Question: So, I have a JSON feed of names which I'm putting into span elements (can change element or remove entirely).
I have a design that requires the font-size get smaller as the list of names goes on, on a per line basis. So the top line of names will be say 3rem, the next line 2.5rem, etc. The text will be justified within its container. Think star wars intro text, but font-size not perspective.
It has to be dynamic in that the names could shuffle around. Does anyone know a javascript solution that could find how many names fit onto the first line with a given font-size, wrap them and move onto the next line and repeat with a smaller size?
Hopefully this is somewhat clear, it's an angular (ng-repeat) build if that helps at all.
If only we had an nth-line selector!
Example of layout:
'''
Name - Name - Name <=3rem
Name - Name - Name - Name <=2rem
Name - Name - Name - Name - Name <=1rem
'''
But justified.
Or Imagine each letter as a word!

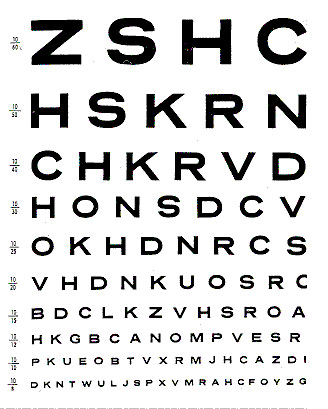
Answer: '''
// long array of "names" (just lorem ipsum words here)
var names = 'Lorem ipsum dolor sit amet, consetetur sadipscing elitr, sed diam nonumy eirmod tempor invidunt ut labore et dolore magna aliquyam erat, sed diam voluptua. At vero eos et accusam et justo duo dolores et ea rebum. Stet clita kasd gubergren, no sea takimata sanctus est Lorem ipsum dolor sit amet. Lorem ipsum dolor sit amet, consetetur sadipscing elitr, sed diam nonumy eirmod tempor invidunt ut labore et dolore magna aliquyam erat, sed diam voluptua.'.split(' ');
var container = $('#container'),
offsetTop = newOffsetTop = 0,
fontSize = 3;
for(var i=0, l=names.length; i<l; ++i) {
var span = $('<span/>').text(names[i]+' ');
container.append(span);
newOffsetTop = span.position().top;
if(newOffsetTop > offsetTop) {
fontSize *= .9;
}
span.css('font-size', fontSize+'rem');
offsetTop = newOffsetTop;
}
'''
'''
#container {
position:relative;
background:#ccc;
text-align:justify;
}
#container:after {
content:'';
display:inline-block;
width:100%;
}
'''
'''
<script src="https://ajax.googleapis.com/ajax/libs/jquery/1.11.1/jquery.min.js"></script>
<div id="container"></div>
'''
How it works:
The words (names, whatever - supply your own array) are appended to the container element one at a time. For each newly added element, its top offset within the parent element is measured - if that is higher than the one of the previous element, that means the browser has pushed the new element onto the next line, because there wasn't enough space any more on the current line. In that case, we decrease the font size. (Notice that I have done that here by multiplying the current font size by a factor of '.9', otherwise the size gets too small too quickly. Feel free to adapt to your needs.)
A space is added to each word inside its span as well - otherwise we would just get one long line of text, that would not break automatically. (And we can't float the spans here, because we want them justified.)
The after pseudo element with 'display:inline-block' and a width of 100% is a nifty little trick to get the last actual line of text to be justified as well; without that, the words on the last line would just get left-aligned. (<URL>
Now of course if you want to shuffle the names, you'd have to run this whole thing again. And also if the width of the container element changes (so in some kind of responsive layout, you'd want to set up a resize event handler for this.)
(Also as a fiddle: <URL>